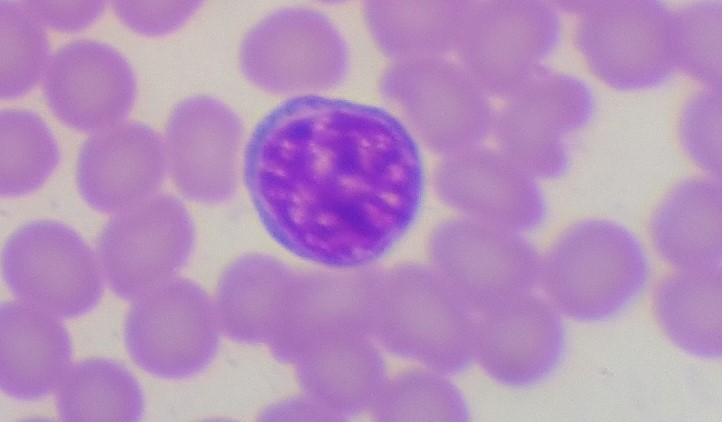
White blood cell type: Lymphocyte